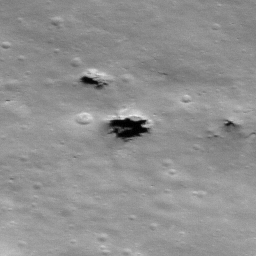
Pit: Stevinus 14a
Host crater: Stevinus
Host type: impact_melt
Lunar coordinates: latitude -32.163, longitude 54.712